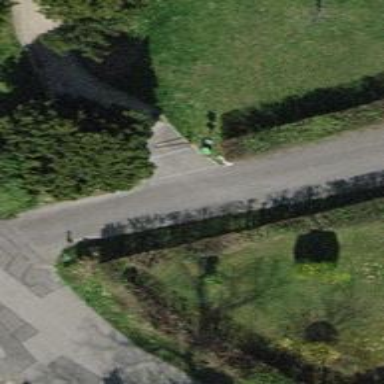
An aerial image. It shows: Cycle barrier.